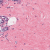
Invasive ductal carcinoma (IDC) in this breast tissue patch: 0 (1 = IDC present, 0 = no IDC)